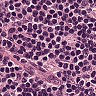
Metastatic tissue present: no